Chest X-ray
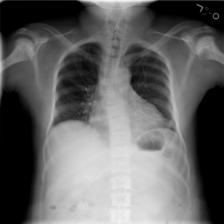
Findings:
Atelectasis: negative
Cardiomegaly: negative
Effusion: negative
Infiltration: positive
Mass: negative
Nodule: negative
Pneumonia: negative
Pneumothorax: negative
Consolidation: negative
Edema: negative
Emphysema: negative
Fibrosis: negative
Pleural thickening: negative
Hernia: negative